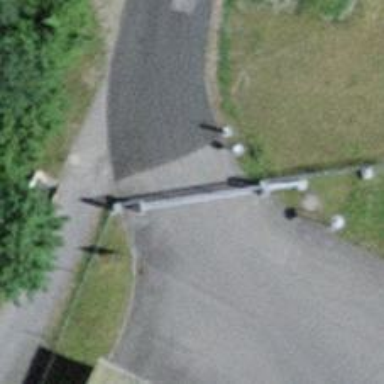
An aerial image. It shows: Gate.